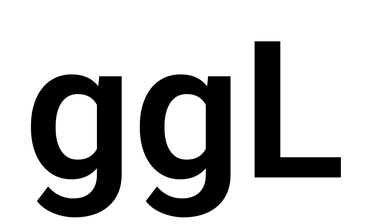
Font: Roboto_SemiBold